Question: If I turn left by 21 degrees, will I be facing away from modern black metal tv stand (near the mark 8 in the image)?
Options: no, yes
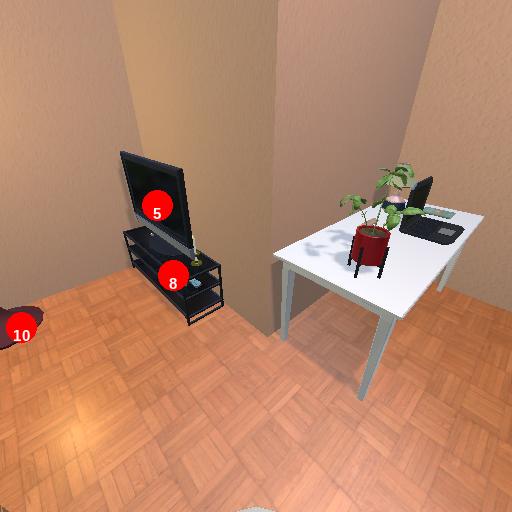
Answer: no